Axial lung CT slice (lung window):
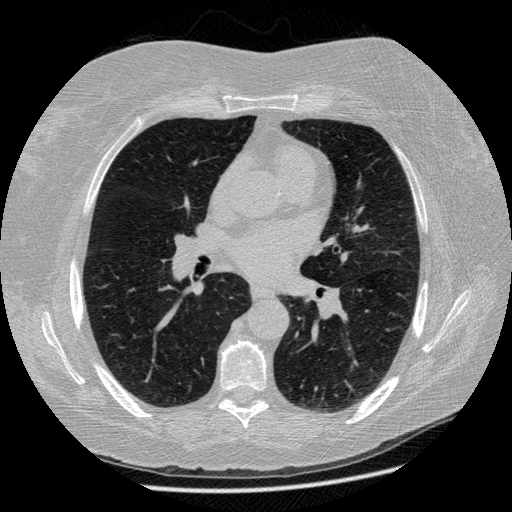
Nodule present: no